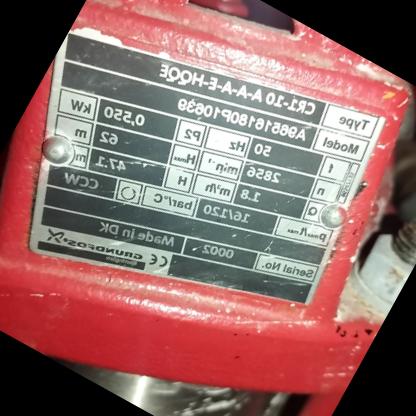
Klasa: tabliczka-znamionowa